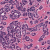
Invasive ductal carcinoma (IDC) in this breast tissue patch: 1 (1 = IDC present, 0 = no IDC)